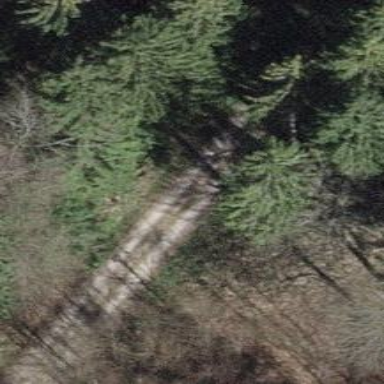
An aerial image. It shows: Gravel track.